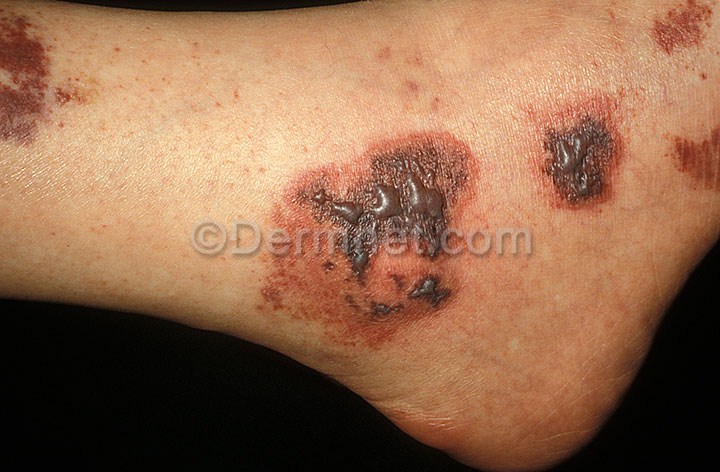
Disease: Vasculitis Photos